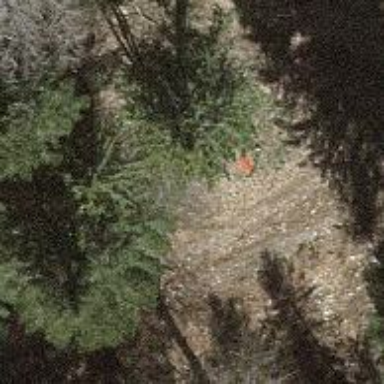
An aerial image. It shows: Pole with roofed pipeline marker.